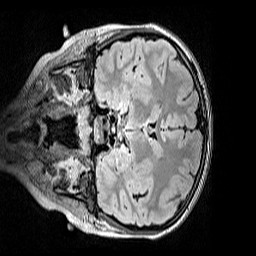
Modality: FLAIR
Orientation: coronal
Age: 10
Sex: female
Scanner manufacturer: siemens
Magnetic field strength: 3 T
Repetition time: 5 s
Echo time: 0.388 s